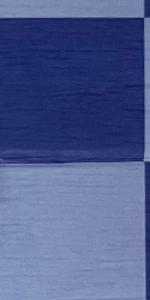
Label: Empty